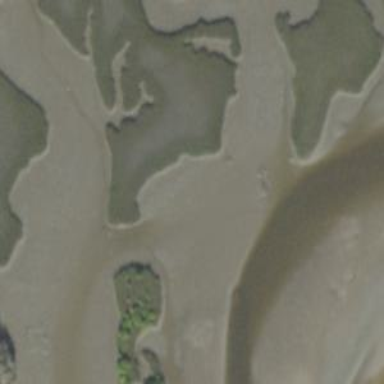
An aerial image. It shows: Saltmarsh wetland.